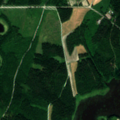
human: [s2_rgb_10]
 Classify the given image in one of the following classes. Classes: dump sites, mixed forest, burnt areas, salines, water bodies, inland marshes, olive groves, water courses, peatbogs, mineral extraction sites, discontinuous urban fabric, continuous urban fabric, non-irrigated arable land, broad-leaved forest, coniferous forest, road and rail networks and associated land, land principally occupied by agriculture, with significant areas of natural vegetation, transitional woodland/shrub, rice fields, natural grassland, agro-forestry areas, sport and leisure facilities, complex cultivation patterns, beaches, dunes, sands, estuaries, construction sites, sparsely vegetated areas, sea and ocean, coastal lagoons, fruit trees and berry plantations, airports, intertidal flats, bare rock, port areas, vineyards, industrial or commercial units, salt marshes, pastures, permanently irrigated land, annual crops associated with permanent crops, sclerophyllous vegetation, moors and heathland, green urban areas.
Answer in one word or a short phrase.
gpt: non-irrigated arable land, land principally occupied by agriculture, with significant areas of natural vegetation, coniferous forest, mixed forest, water bodies